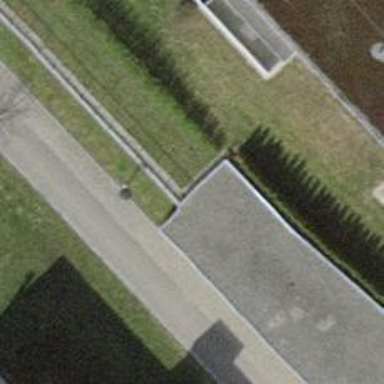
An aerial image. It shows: Parking entrance.